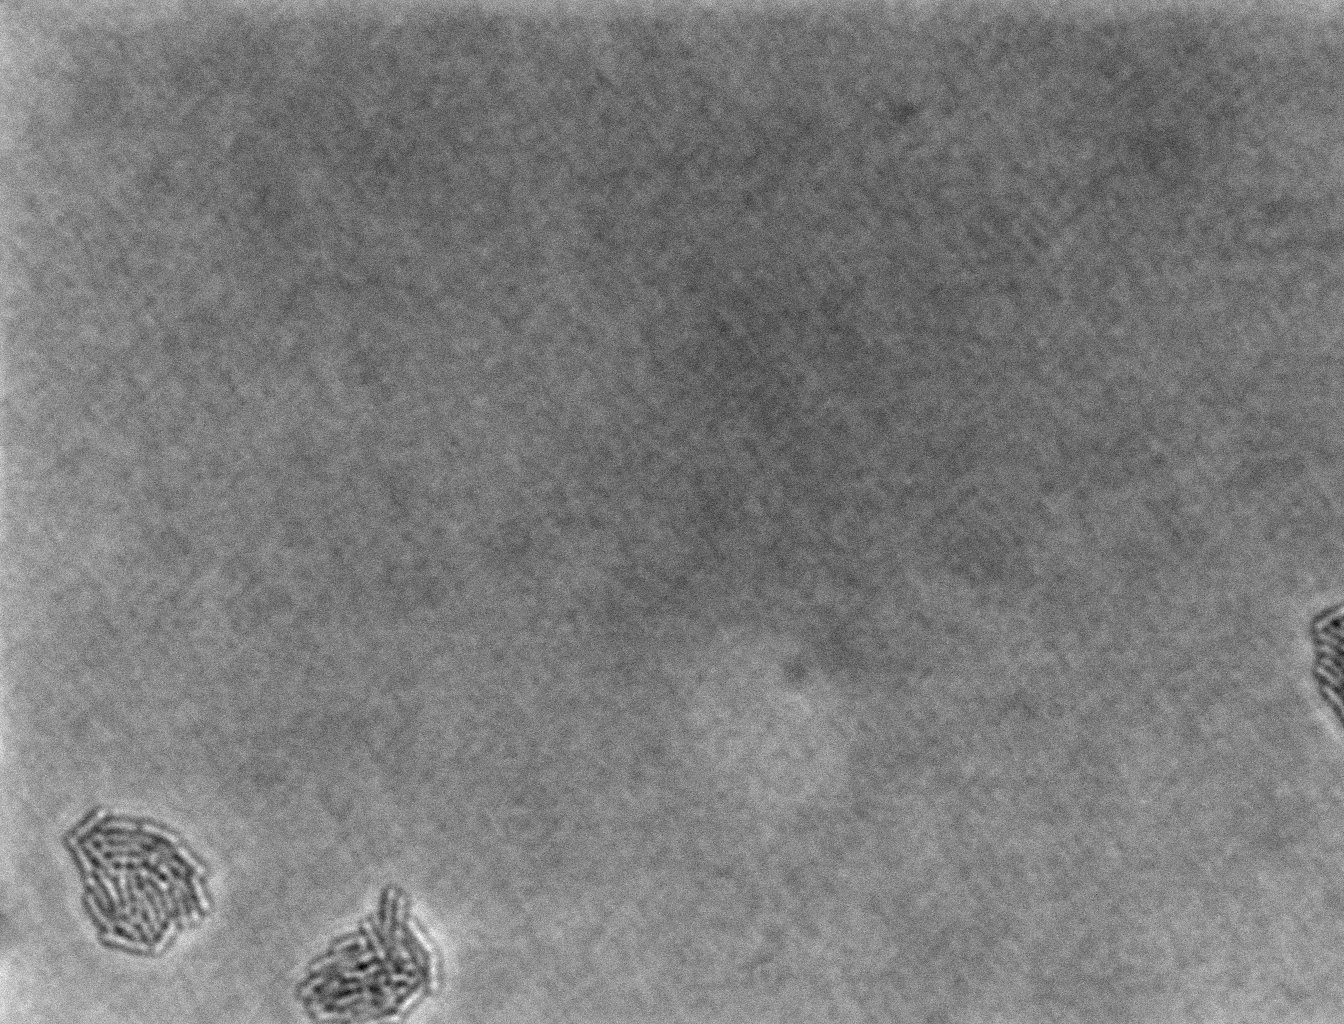
various_fewshot